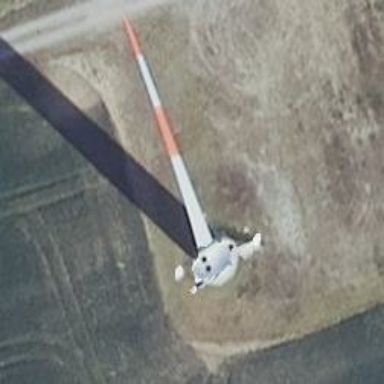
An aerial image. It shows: Wind generator with horizontal axis. The wind turbine is from Vestas.